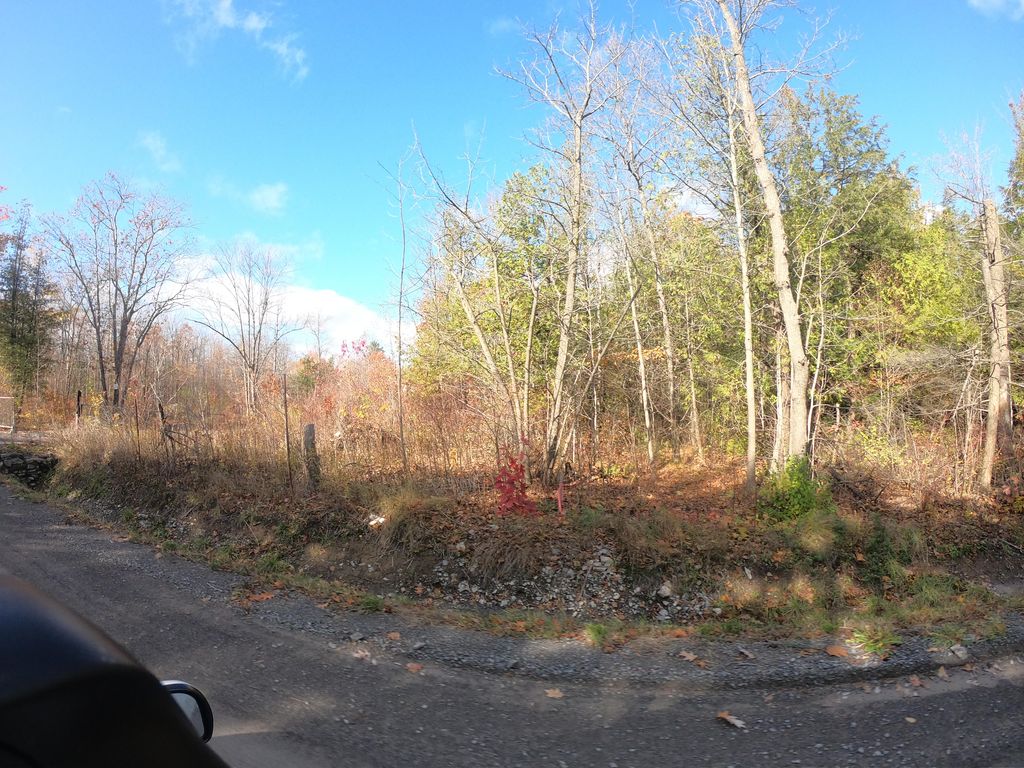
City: ottawa-gatineau